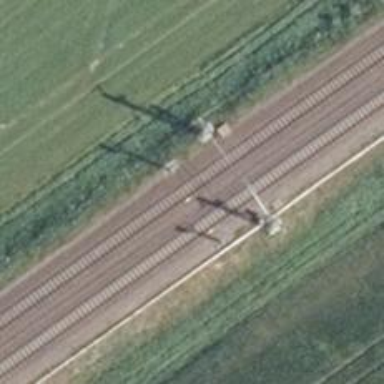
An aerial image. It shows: Signal light at railway crossing.